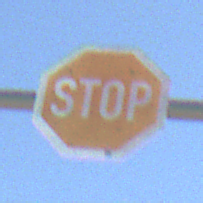
Verkehrszeichen: Stop
Umgebung: Outdoor, RoadRail
Tageszeit: Midday
Wetter: Clear
Licht: Natural
Jahreszeit: Summer
Kontrast: HighContrast